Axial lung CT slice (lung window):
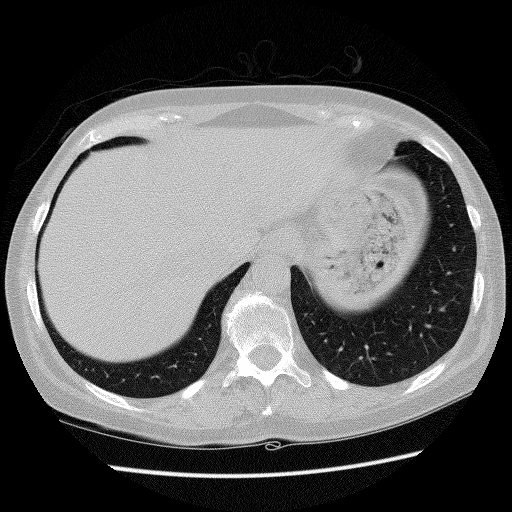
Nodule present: no